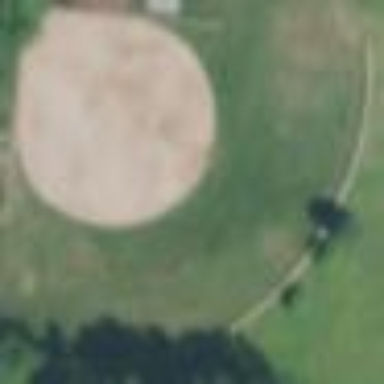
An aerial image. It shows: Baseball pitch for leisure land.